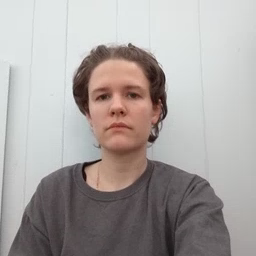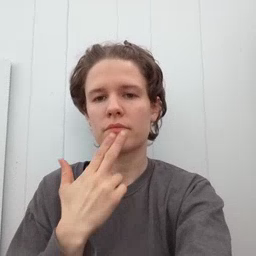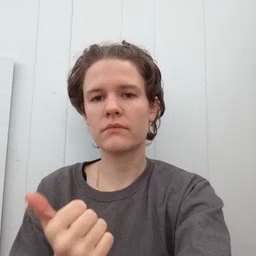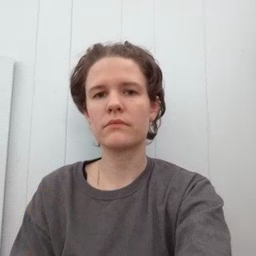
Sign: cute